Field crop: maize
Growth stage: 1
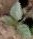
Species: datura